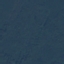
Land use / land cover class: Forest